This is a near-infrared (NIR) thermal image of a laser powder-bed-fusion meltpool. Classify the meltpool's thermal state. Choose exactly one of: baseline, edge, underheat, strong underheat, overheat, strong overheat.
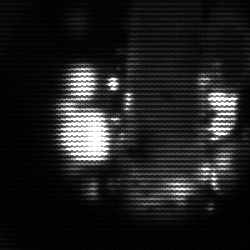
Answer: strong underheat